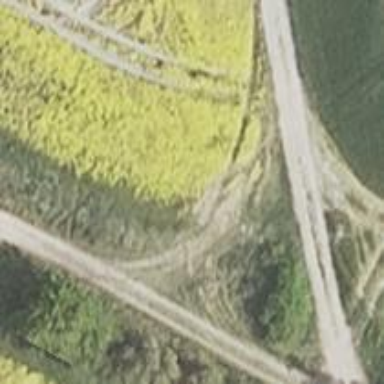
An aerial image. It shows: Track with grade3 tracktype.